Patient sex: F
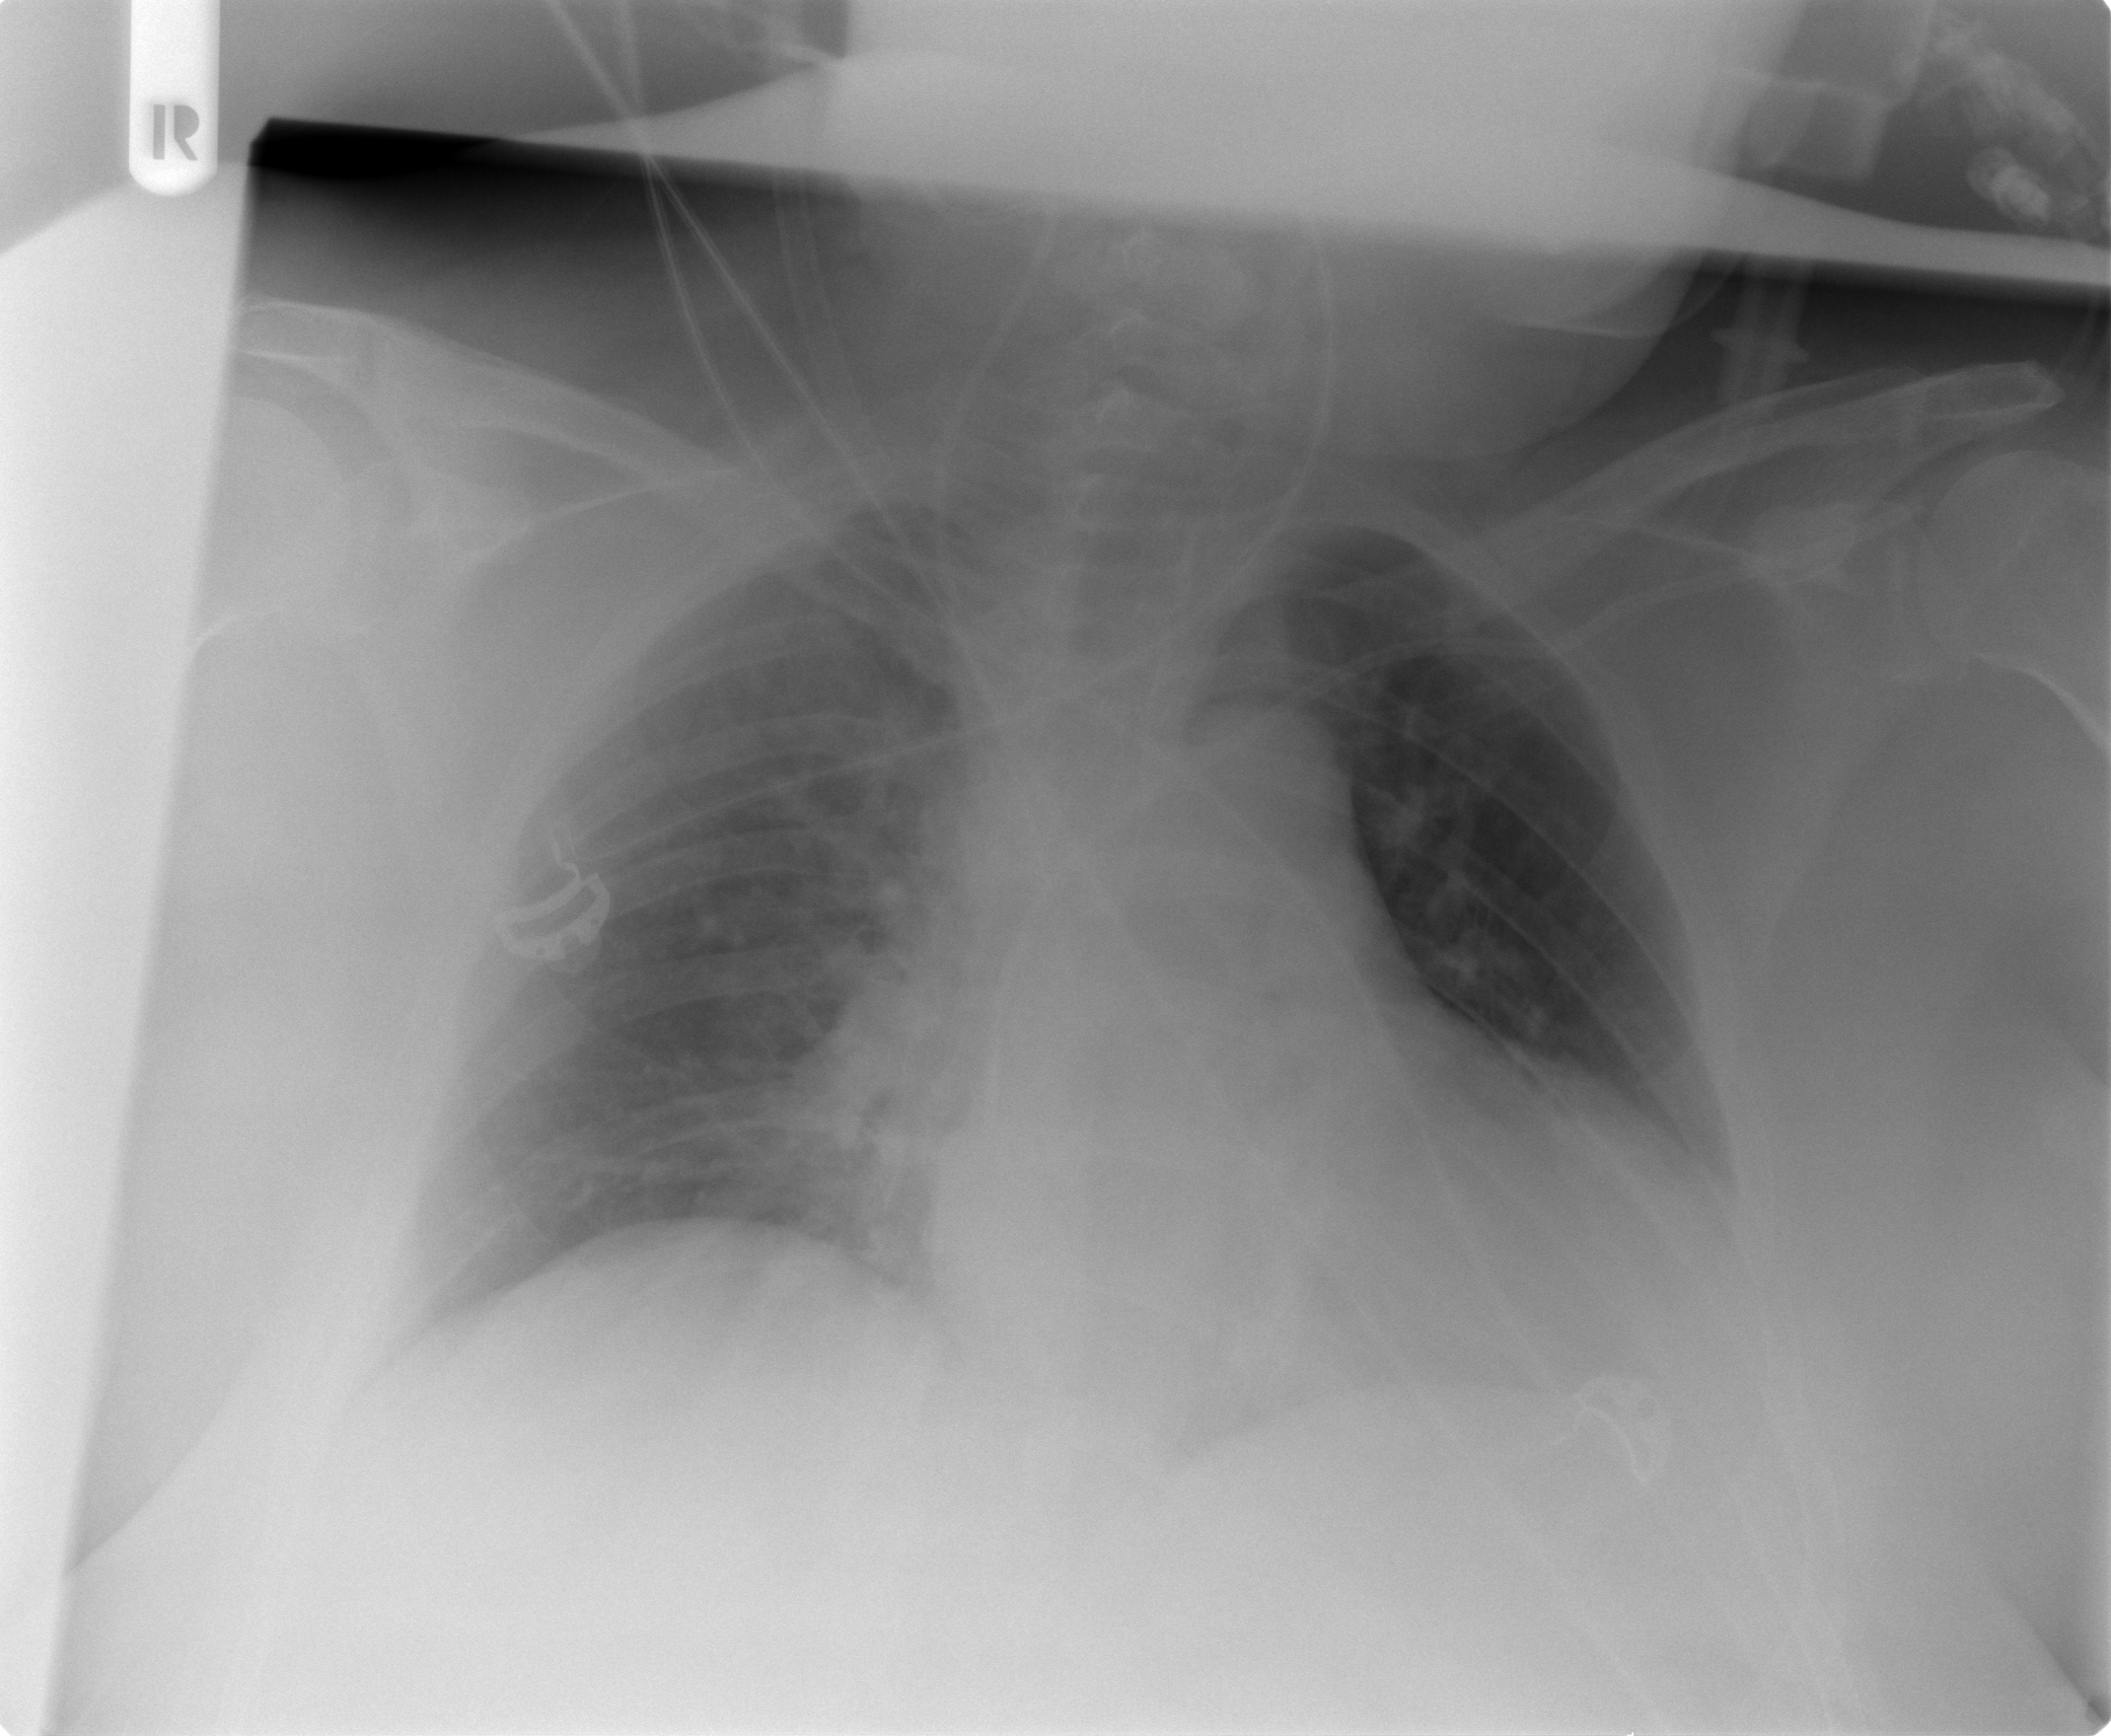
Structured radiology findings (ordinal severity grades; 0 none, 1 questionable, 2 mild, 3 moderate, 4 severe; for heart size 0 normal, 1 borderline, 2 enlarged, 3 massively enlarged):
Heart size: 2
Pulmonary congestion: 2
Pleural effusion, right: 2
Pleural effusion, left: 2
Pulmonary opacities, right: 0
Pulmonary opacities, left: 0
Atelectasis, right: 0
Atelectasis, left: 0